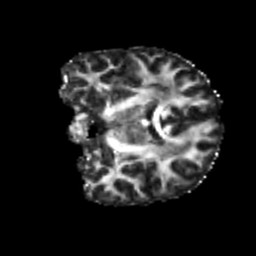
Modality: FA
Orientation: coronal
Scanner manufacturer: siemens
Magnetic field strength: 3 T
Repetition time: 4 s
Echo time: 0.0594 s